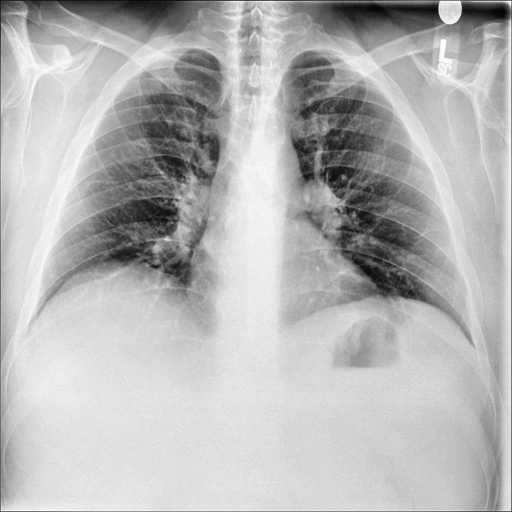
Finding: NORMAL